Question: I draw some lines on qglviewer
Now i need to computate the shortest way from mouse position to curve
'''
void viewer::mouseMoveEvent(QMouseEvent *e)
{
qglviewer::Vec xx(e->pos().x(), e->pos().y(), 1);
qglviewer::Vec xxx = this->camera()->unprojectedCoordinatesOf(xx);
float dist1track = std::numeric_limits<float>::max();
for(int i = 0; i < wtrjF.size(); i++)
{
Atom atom = wtrjF[i];
for(float t = 0; t < atom.pos.size(); t++)
{
if(dist1track > qSqrt(qPow(atom.pos[t][0] - xxx[0], 2) + qPow(atom.pos[t][1] - xxx[1], 2)))
{
dist1track = qSqrt(qPow(atom.pos[t][0] - xxx[0], 2) + qPow(atom.pos[t][1] - xxx[1], 2));
name = atom.wname;
wid = atom.wid;
pos = QString::number(atom.pos[0][0]) + "_" + QString::number(atom.pos[0][1]);
}
}
}
qDebug()<<name<<dist1track;
}
'''
But its give me wrong curve
I think i got wrong coordinates under mouse cursor, but don't know how to fix it.
Also tried get coords like:
'''
qglviewer::Vec xx = camera()->pointUnderPixel(e->pos(), found);
qglviewer::Vec xx(e->pos().x(), e->pos().y(), 0);
glReadPixels(e->pos().x(), view[3] - e->pos().y(), 1, 1, GL_DEPTH_COMPONENT,
GL_FLOAT, &z1);
qglviewer::Vec xx(e->pos().x(), e->pos().y(), z1);
'''
Any advises?
Screen of mouse position

yea, now i draw line from cursor to nearest point. wrong coords
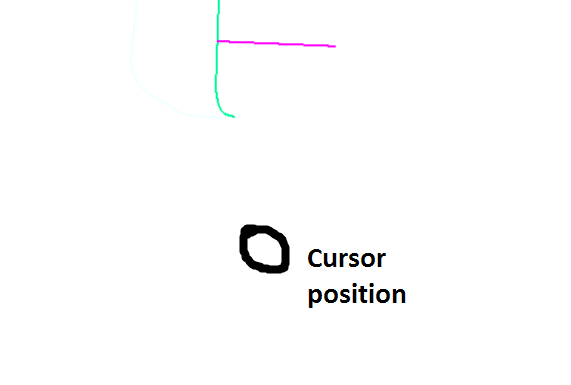
Answer: You should compute the distance from Atom points to the ray formed by the camera origin and the mouse clicked point.
<URL>
<URL>
Here is an example :
'''
qreal distance_point_to_ray( qglviewer::Vec P, qglviewer::Vec orig, qglviewer::Vec dir ){
qreal dotP_Ray = (P - orig) * dir; //<-- dot product of P on ray
qreal dot_dir_dir = dir * dir; //we need this when dir is not normalized.
qreal t0 = dotP_Ray / dot_dir_dir;
qglviewer::Vec BP = P - (orig + dir * t0 ); //B is the projection of P on ray.
return sqrt( BP * BP );
}
void viewer::mouseMoveEvent(QMouseEvent *e)
{
qglviewer::Vec orig, dir;
//get mouse ray in real world coordinate.
camera()->convertClickToLine(e->pos(), orig, dir);
float dist1track = std::numeric_limits<float>::max();
for(int i = 0; i < wtrjF.size(); i++)
{
Atom atom = wtrjF[i];
for(int t = 0; t < atom.pos.size(); t++)
{
//assum that atom.pos is an array of qglviewer::Vec
float d = distance_point_to_ray( atom.pos[t], orig, dir );
if(dist1track > d )
{
dist1track = d;
name = atom.wname;
wid = atom.wid;
pos = QString("POS: [%1, %2, %3]").arg(atom.pos[t][0], 0, 'g', 3 )
.arg(atom.pos[t][1], 0, 'g', 3 )
.arg(atom.pos[t][2], 0, 'g', 3 );
}
}
}
qDebug() << name << dist1track;
}
'''